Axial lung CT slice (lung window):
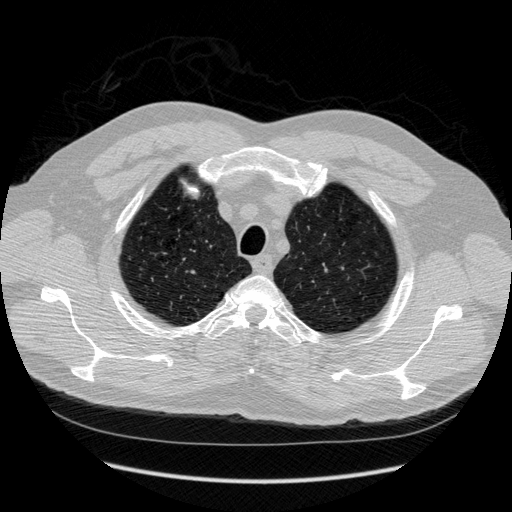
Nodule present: no